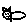
Label: cat